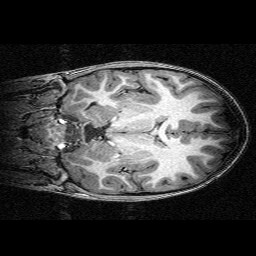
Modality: T1w
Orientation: coronal
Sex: male